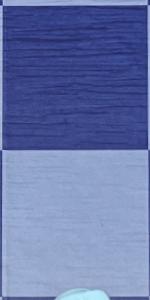
Label: Empty